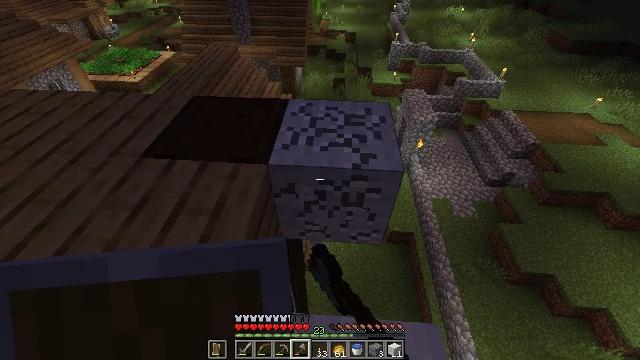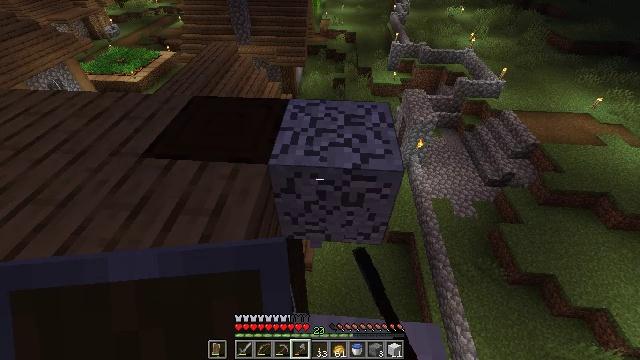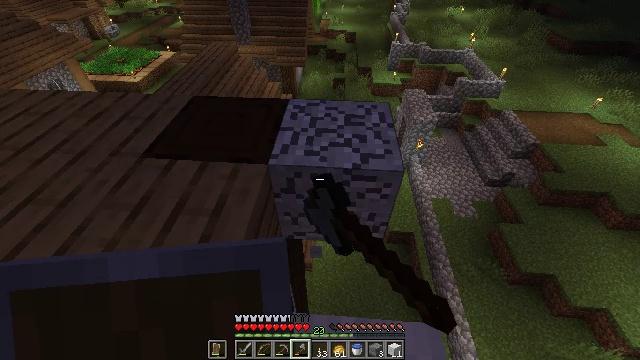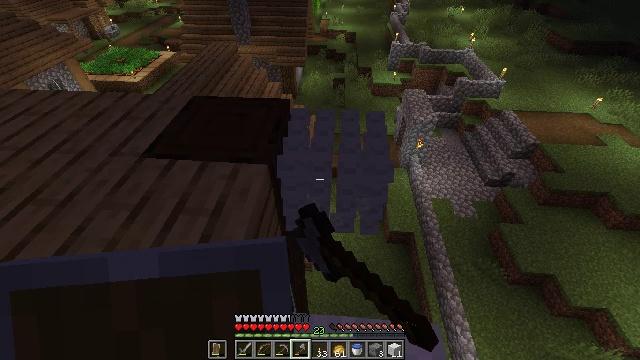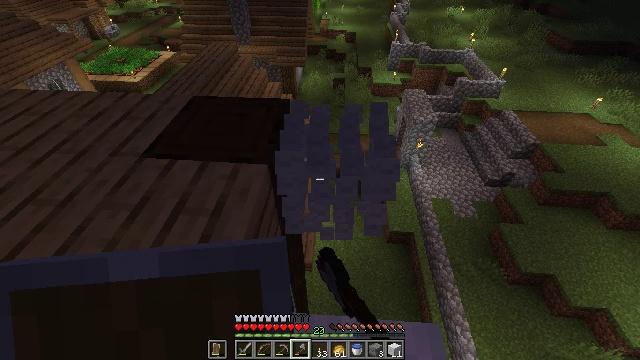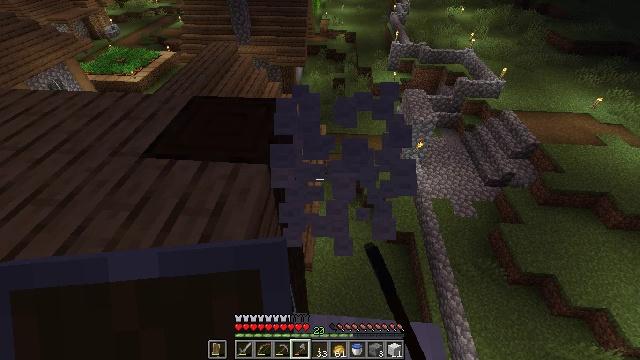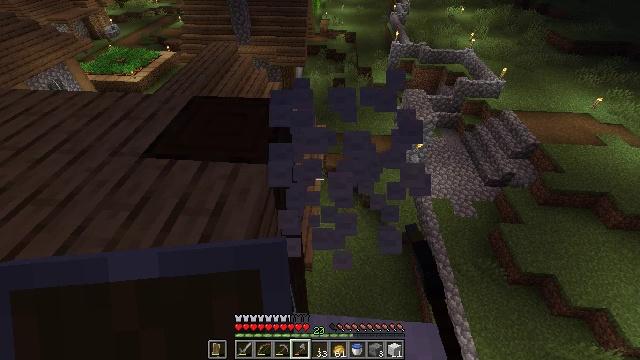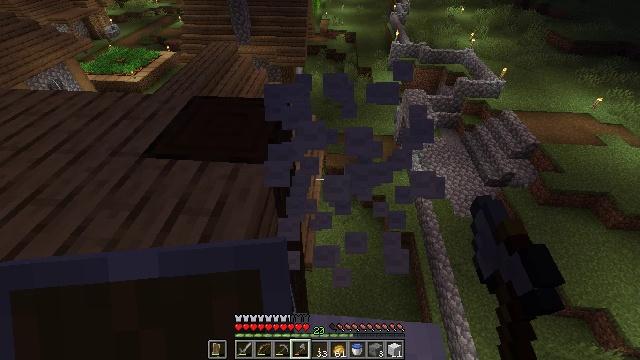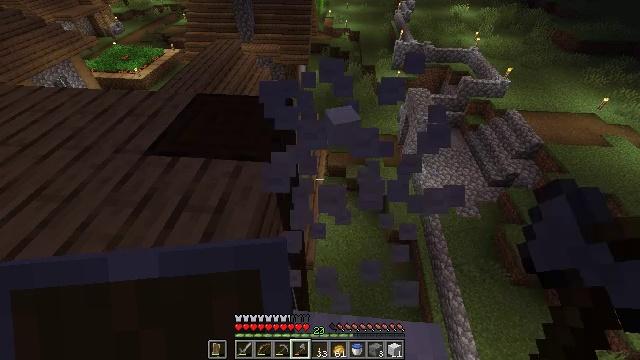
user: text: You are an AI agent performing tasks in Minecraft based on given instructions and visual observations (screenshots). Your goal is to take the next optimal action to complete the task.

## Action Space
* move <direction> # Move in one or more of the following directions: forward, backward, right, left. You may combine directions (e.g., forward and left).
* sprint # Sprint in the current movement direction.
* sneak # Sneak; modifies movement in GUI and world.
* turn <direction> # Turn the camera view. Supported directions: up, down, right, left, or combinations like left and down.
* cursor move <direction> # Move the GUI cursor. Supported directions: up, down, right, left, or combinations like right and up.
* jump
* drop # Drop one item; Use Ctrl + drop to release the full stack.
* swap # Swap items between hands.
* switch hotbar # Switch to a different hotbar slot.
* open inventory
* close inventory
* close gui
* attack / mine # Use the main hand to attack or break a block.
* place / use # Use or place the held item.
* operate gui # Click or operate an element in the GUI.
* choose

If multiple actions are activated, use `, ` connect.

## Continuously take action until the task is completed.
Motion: motion action
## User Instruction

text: Break the white wool for crafting.
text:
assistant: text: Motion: sneak, attack / mine
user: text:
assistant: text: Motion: sneak, attack / mine
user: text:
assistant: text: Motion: sneak, attack / mine
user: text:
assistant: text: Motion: sneak, attack / mine
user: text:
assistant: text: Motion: sneak, attack / mine
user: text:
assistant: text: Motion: sneak, attack / mine
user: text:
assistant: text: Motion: sneak, attack / mine
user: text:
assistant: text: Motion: sneak
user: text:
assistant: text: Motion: sneak